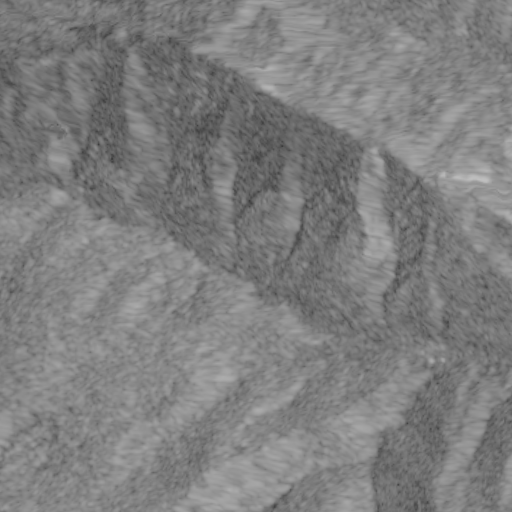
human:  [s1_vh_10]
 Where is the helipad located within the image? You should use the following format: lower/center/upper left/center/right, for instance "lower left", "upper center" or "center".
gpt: The helipad is located in the upper right of the image.
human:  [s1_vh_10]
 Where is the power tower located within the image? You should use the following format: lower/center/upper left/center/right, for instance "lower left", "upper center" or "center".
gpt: There is no power tower in the image.

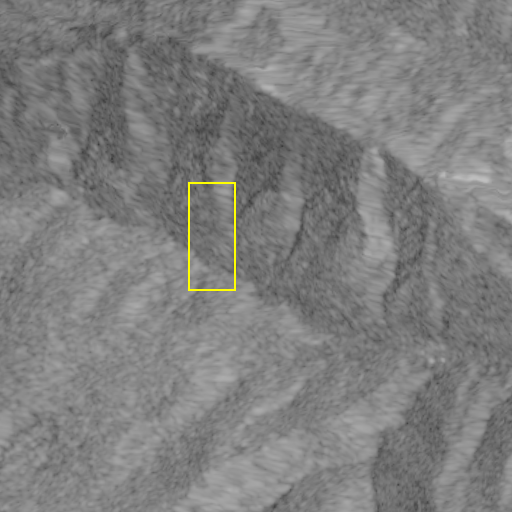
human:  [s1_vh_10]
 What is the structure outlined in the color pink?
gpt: There is no pink outline.
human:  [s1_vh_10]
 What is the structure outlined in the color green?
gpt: There is no structure outlined in green.